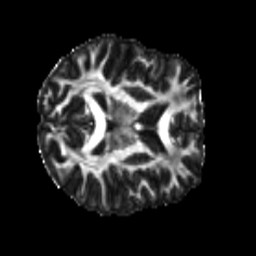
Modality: FA
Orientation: axial
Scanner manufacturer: siemens
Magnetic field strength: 3 T
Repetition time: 4 s
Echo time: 0.0594 s